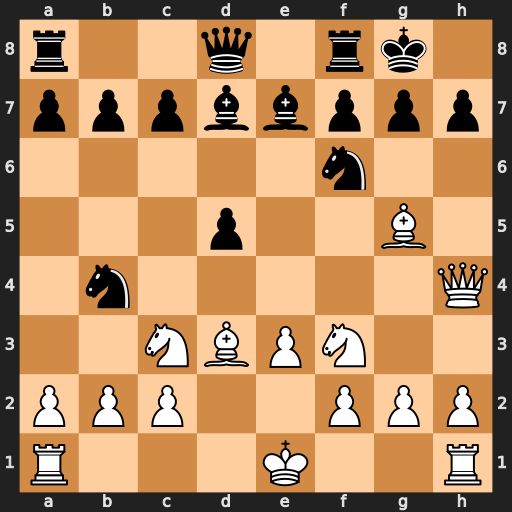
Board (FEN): r2q1rk1/pppbbppp/5n2/3p2B1/1n5Q/2NBPN2/PPP2PPP/R3K2R
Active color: w
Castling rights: KQ
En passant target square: -
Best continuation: Bxh7+ Nxh7 Bxe7